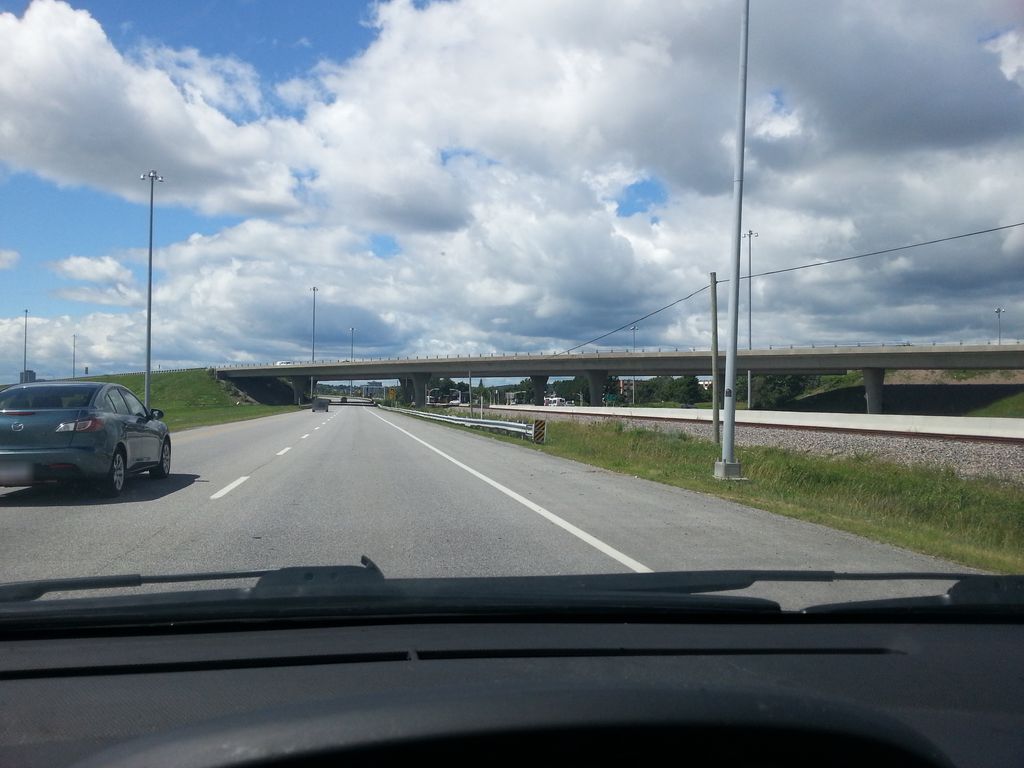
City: ottawa-gatineau